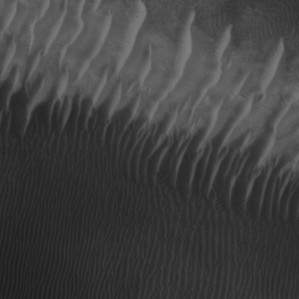
Label: non_frost